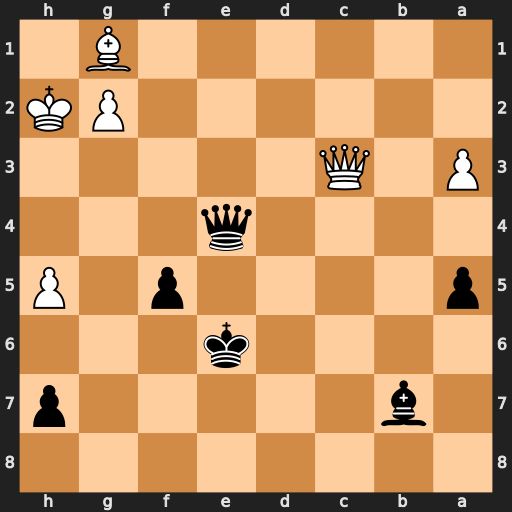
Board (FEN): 8/1b5p/4k3/p4p1P/4q3/P1Q5/6PK/6B1
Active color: b
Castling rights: -
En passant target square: -
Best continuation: Qxg2#